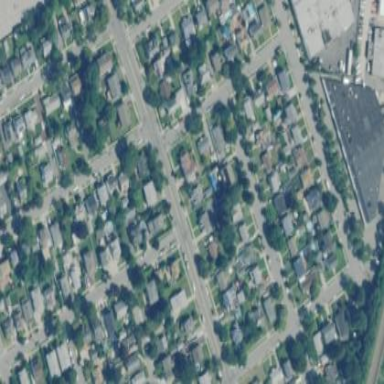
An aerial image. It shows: Sidewalk.